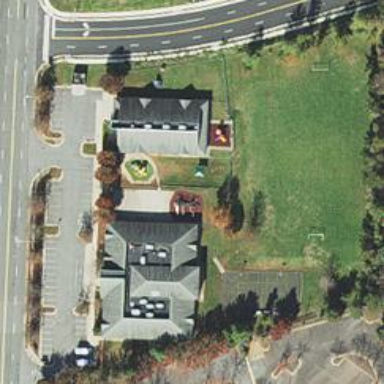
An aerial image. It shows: Preschool that is tagged as kindergarten.